Aerial crown-view tile of a tropical tree (Barro Colorado Island, Panama), acquired 20250616:
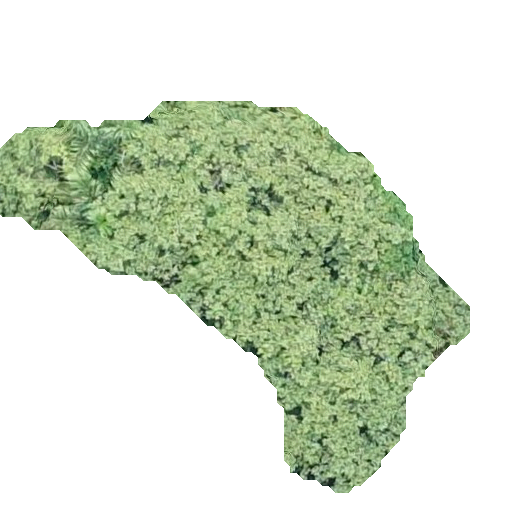
Species: Apeiba membranacea
GBIF accepted scientific name: Apeiba membranacea
Crown area: 136.501 m²